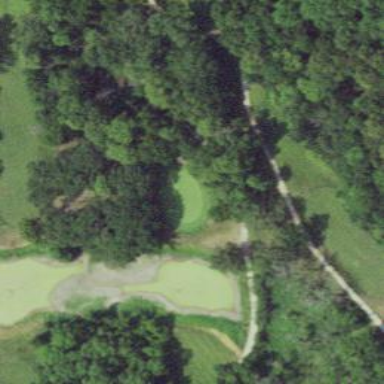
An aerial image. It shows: View of golf hole.